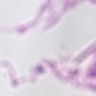
Metastatic tissue present: no